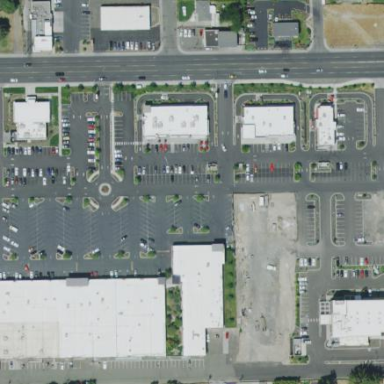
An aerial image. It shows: Retail area.